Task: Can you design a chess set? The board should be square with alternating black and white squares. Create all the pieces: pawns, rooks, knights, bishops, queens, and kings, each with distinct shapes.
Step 1043:
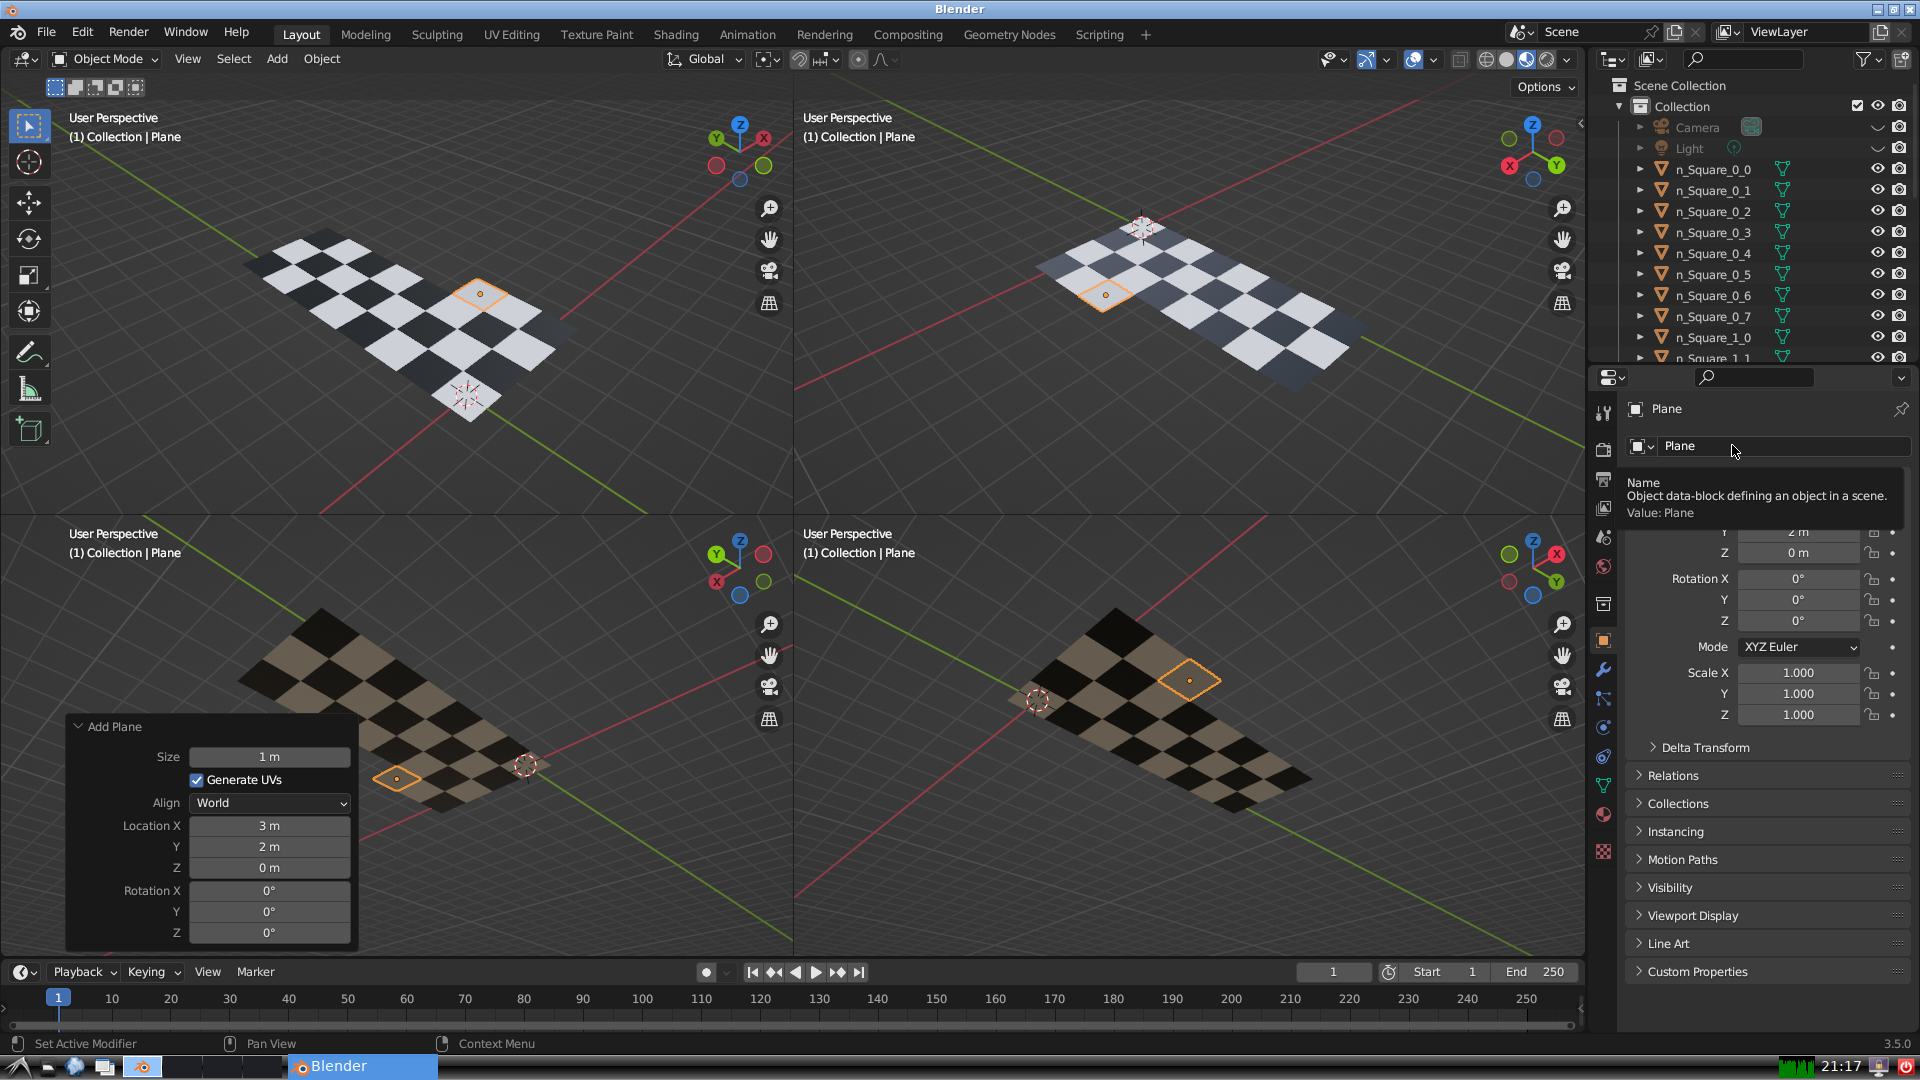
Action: click: no